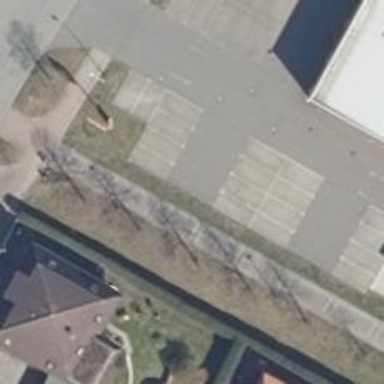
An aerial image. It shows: Road serving as parking aisle.